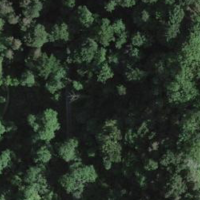
EUNIS habitat code: 44
Species observed at this site:
Lamium galeobdolon